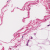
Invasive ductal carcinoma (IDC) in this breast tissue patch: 0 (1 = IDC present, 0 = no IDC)